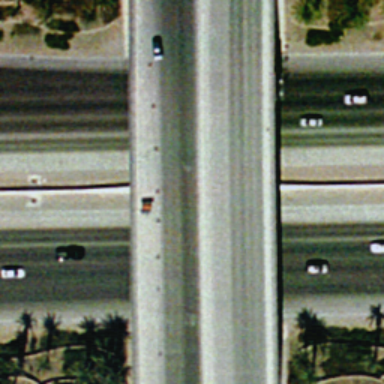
An overpass with a road go across another roads vertically .